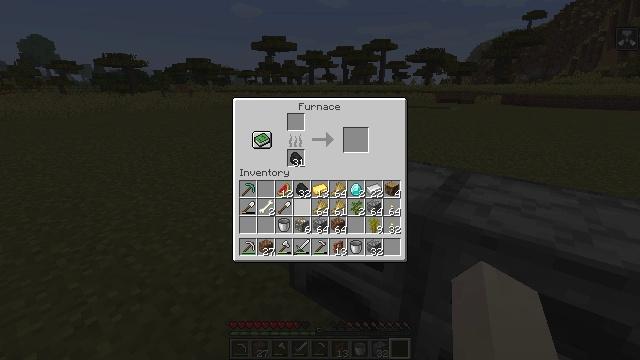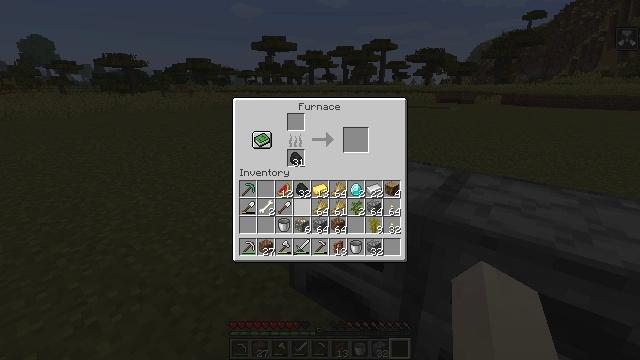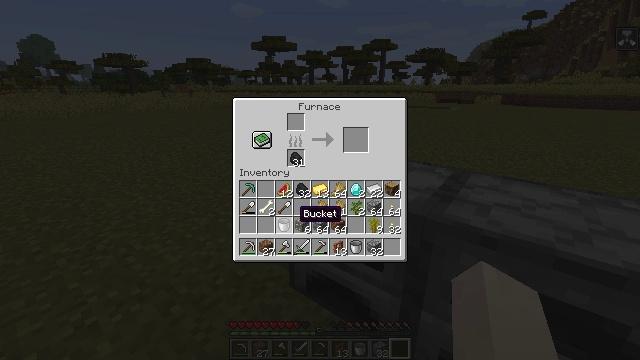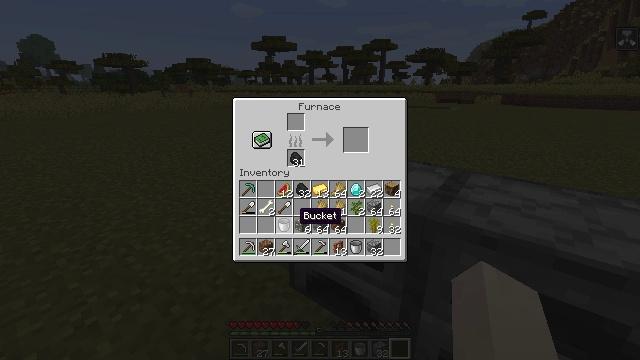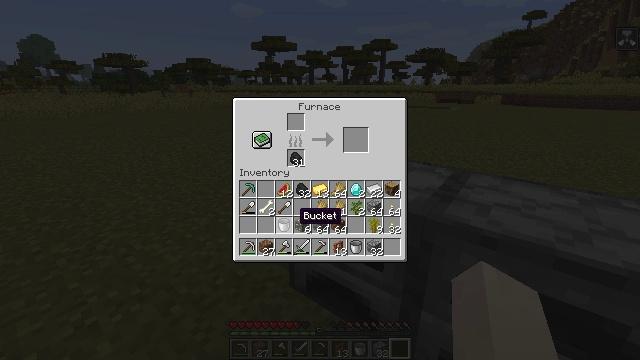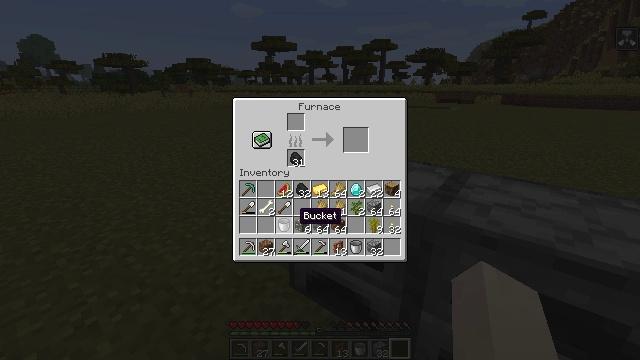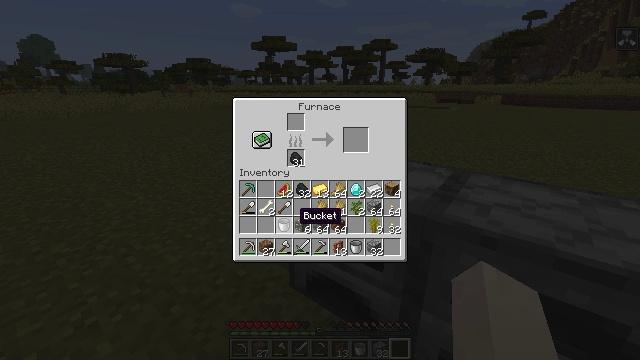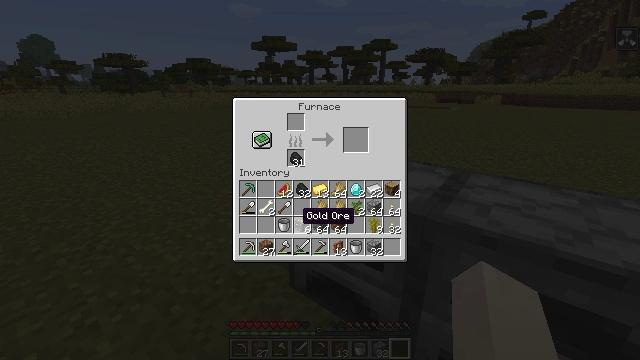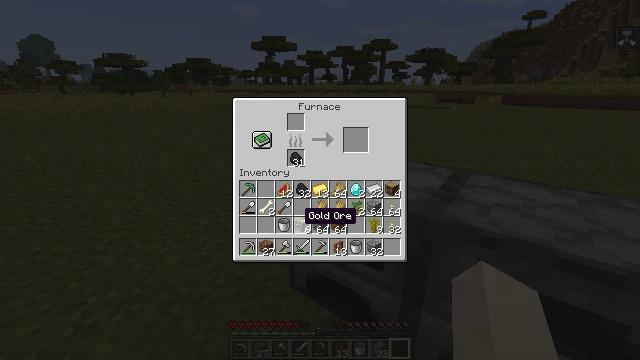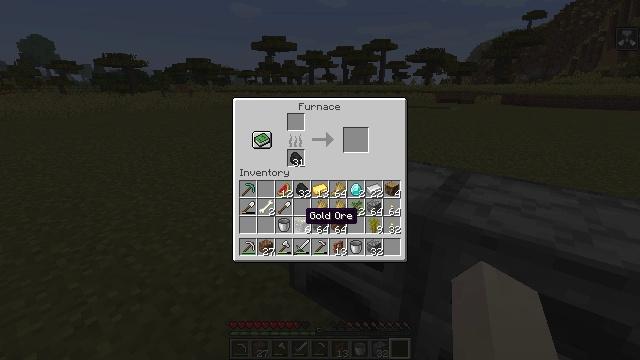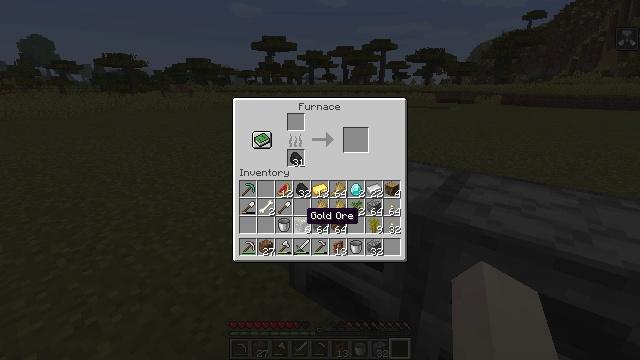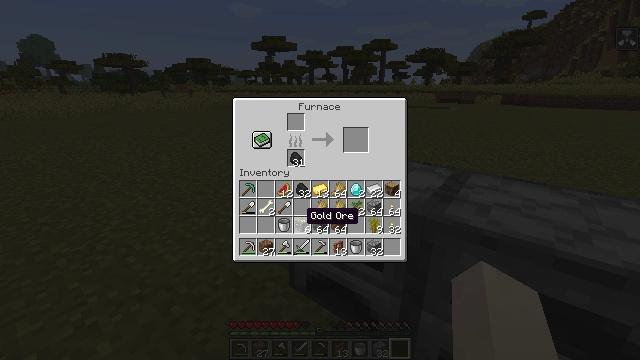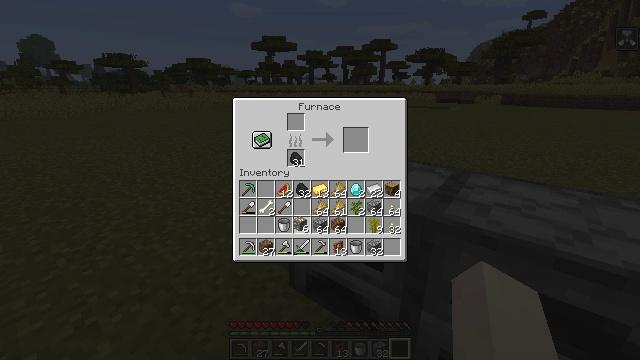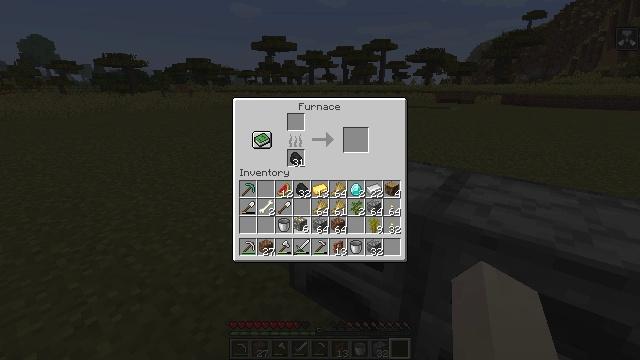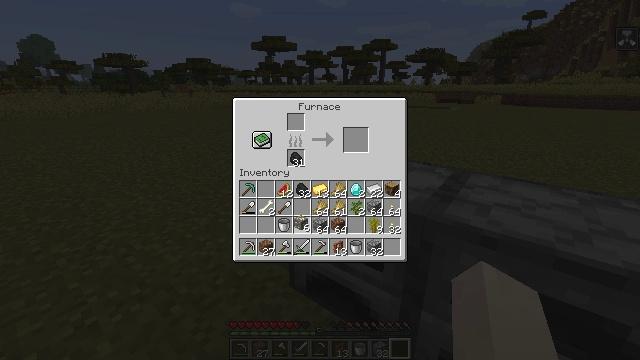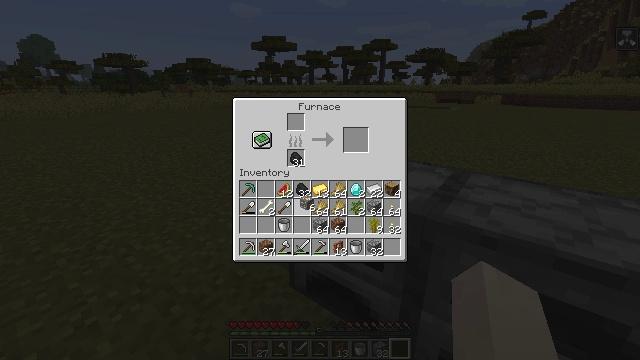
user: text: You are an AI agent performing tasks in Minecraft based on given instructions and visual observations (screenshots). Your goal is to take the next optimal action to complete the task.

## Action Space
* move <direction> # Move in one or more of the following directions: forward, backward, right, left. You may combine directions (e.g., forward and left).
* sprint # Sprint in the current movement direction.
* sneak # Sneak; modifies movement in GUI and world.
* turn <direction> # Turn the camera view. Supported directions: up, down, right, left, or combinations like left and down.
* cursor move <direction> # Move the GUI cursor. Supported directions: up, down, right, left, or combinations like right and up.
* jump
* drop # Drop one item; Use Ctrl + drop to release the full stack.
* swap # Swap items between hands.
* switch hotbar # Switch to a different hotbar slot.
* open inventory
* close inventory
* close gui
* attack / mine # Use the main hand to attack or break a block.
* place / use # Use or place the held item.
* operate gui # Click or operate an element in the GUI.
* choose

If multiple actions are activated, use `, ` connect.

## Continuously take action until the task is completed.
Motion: motion action
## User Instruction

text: Break the acacia wall sign to collect it.
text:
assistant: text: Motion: cursor move left and down
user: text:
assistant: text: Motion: no_op
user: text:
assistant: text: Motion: no_op
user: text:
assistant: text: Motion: no_op
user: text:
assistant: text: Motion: no_op
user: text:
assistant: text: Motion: no_op
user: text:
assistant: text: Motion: no_op
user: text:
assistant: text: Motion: no_op
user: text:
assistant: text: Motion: no_op
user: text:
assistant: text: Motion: no_op
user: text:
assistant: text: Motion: no_op
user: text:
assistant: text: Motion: operate gui
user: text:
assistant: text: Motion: operate gui
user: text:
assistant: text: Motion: operate gui
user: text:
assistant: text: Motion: cursor move up
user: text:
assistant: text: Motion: cursor move up
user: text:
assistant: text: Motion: cursor move up
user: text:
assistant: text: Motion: cursor move up
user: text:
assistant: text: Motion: no_op
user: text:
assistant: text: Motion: no_op
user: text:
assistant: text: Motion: no_op
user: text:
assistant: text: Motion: operate gui
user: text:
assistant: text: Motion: operate gui
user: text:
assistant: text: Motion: operate gui
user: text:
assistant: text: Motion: no_op
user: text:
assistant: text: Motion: no_op
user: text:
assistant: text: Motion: no_op
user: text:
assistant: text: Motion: no_op
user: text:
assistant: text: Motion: close gui
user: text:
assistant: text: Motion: no_op